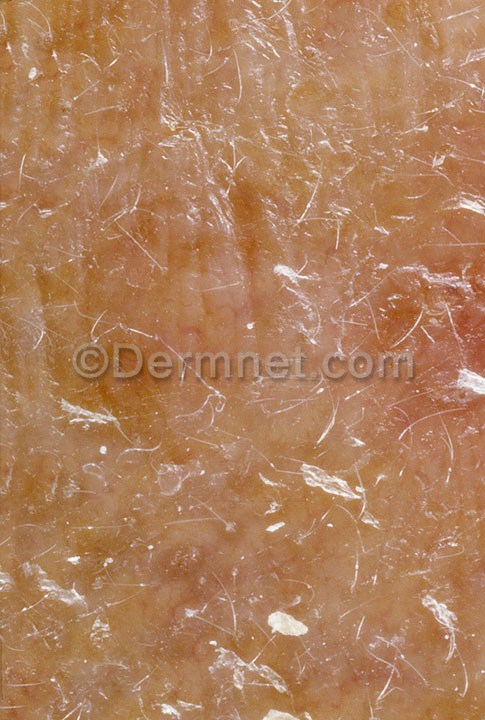
Disease: Actinic Keratosis Basal Cell Carcinoma and other Malignant Lesions